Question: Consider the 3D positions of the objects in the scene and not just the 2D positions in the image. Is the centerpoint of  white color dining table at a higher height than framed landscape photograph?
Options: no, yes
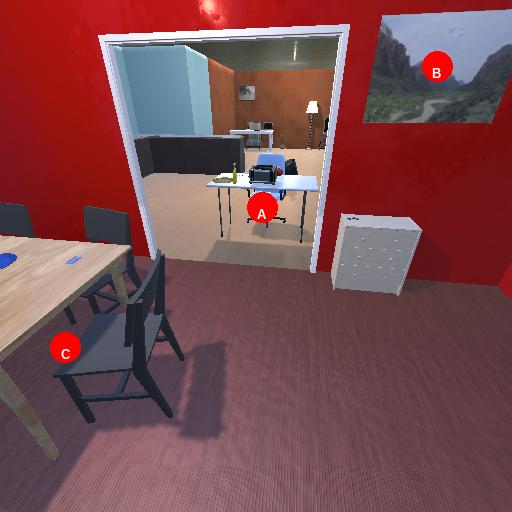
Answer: no